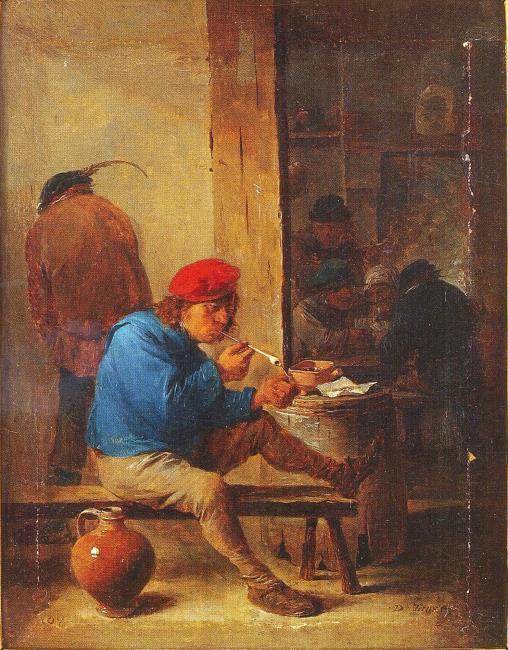
Title: Interior with peasant lighting his pipe
Artist: David Teniers (II)
Earliest date: 1626
Latest date: 1690
Genre: painting
Iconography: Tobacco
Keywords: genre, inn interior, peasant, beret, sitting, lighting a pipe, ewer (vessel), tobacco, barrel (container), bench, fireplace, card game (activity), urinating, stoneware